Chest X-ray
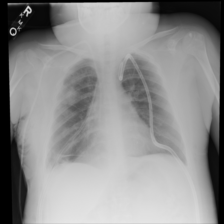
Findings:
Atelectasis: negative
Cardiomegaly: negative
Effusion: negative
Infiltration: negative
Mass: negative
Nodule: negative
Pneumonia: negative
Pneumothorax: positive
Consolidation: negative
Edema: negative
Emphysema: negative
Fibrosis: negative
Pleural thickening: negative
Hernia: negative